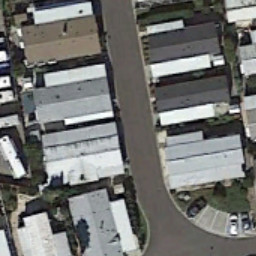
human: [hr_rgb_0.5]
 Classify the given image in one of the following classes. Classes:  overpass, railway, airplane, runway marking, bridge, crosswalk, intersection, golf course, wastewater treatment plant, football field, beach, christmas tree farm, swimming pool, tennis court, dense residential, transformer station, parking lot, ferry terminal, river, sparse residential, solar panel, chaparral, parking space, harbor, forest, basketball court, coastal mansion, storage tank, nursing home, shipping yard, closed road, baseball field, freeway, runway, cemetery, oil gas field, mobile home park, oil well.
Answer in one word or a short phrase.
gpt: mobile home park